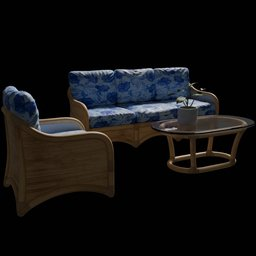
Label: furniture